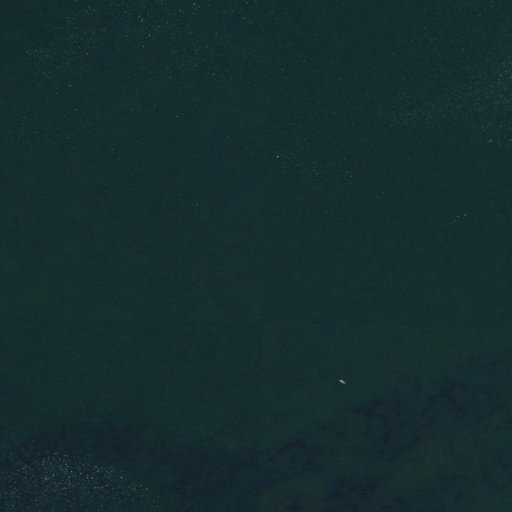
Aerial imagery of valley in California named Grizzly Valley containing only open water